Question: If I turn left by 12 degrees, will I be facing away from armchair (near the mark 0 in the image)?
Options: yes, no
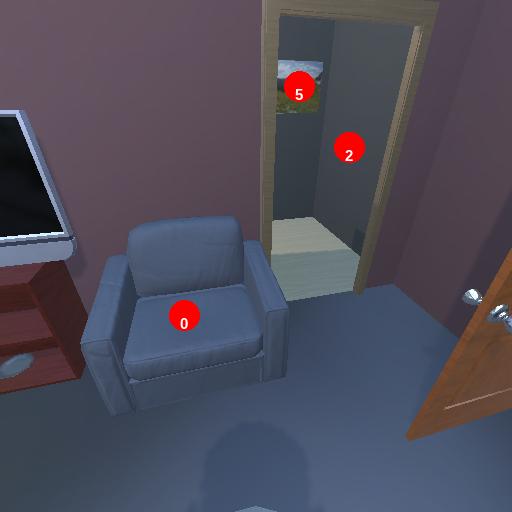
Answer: yes